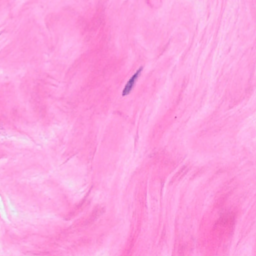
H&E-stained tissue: Breast